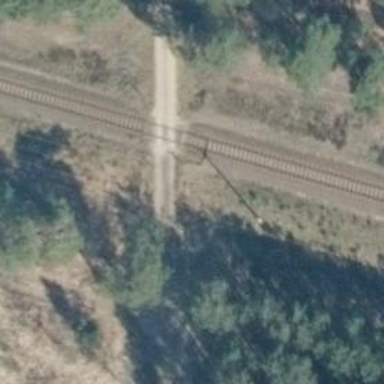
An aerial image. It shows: Railway level crossing.